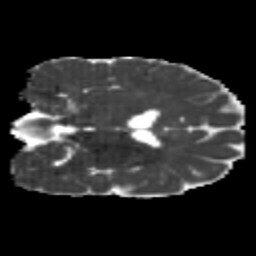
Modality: MD
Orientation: coronal
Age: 22
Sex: male
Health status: healthy
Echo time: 0.074 s